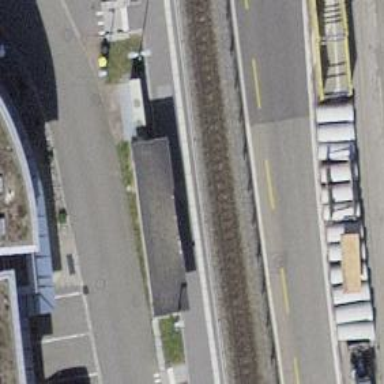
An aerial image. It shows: Railway halt station for public transport.